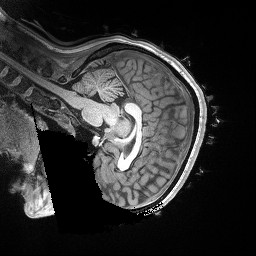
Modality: T1w
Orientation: sagittal
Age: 27
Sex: male
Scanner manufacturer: siemens
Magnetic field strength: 3 T
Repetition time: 2.53 s
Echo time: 0.00169 s